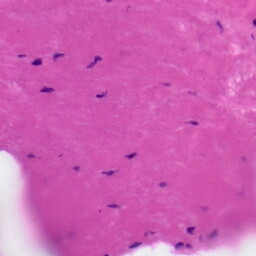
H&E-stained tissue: Tonsil